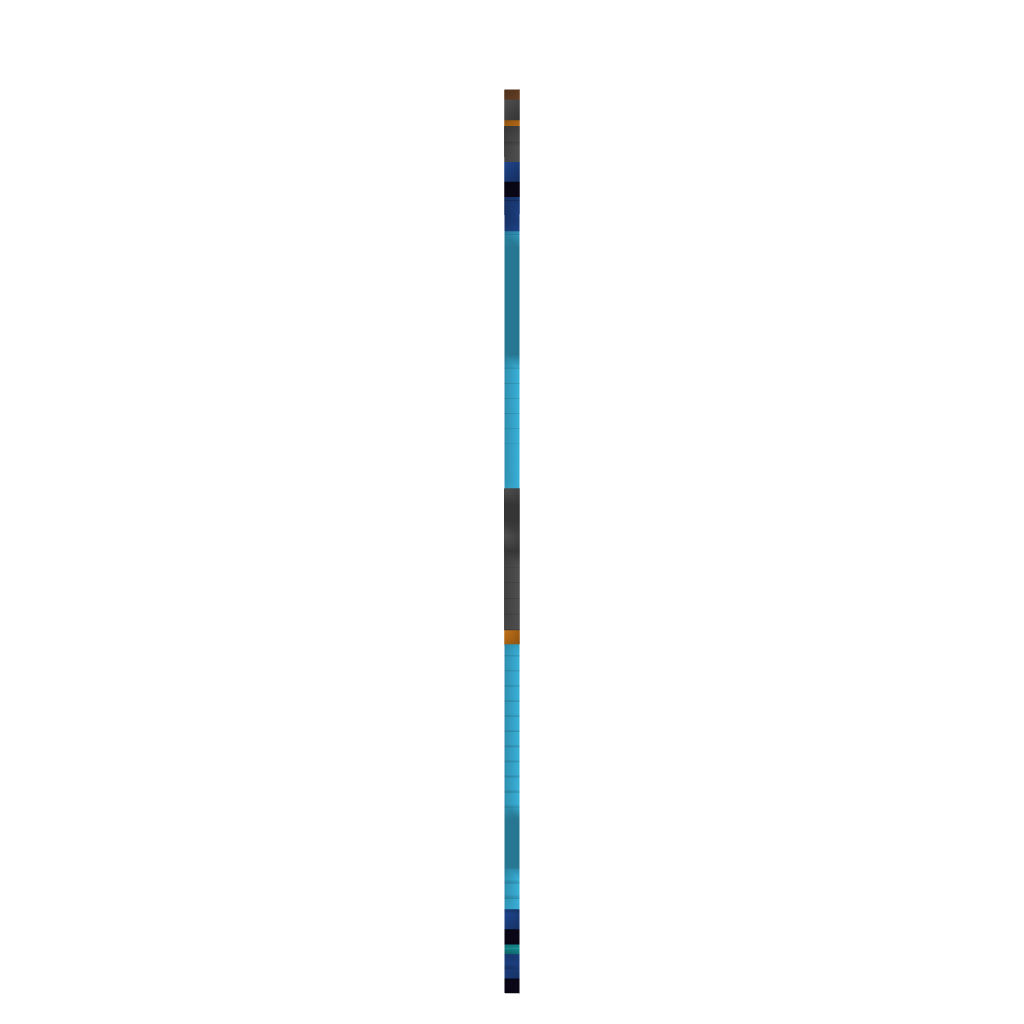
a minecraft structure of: Wily Machine #3 (ErnieCIII)